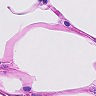
Metastatic tissue present: no